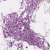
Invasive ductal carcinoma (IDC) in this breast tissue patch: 0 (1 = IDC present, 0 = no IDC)